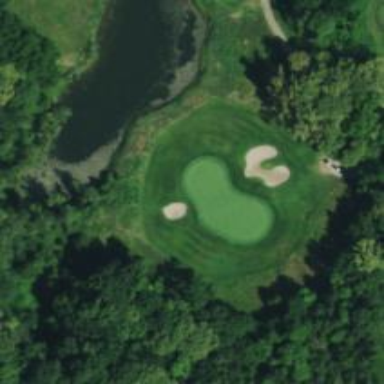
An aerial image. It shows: Golf hole.